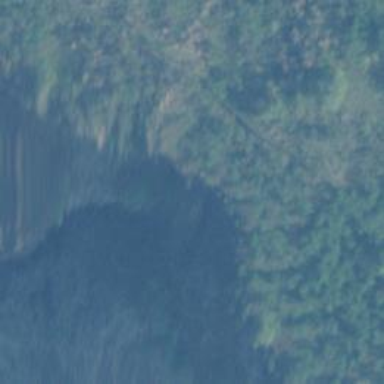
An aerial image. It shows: Natural cliff.